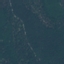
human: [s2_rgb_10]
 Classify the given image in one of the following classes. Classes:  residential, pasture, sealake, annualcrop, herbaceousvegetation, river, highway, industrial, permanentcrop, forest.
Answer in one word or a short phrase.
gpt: Forest